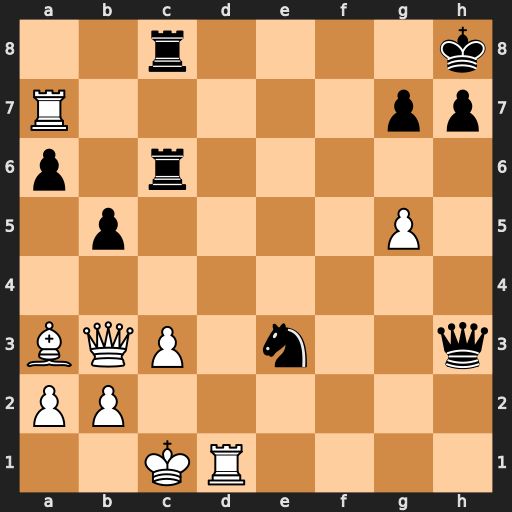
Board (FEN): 2r4k/R5pp/p1r5/1p4P1/8/BQP1n2q/PP6/2KR4
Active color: w
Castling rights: -
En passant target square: -
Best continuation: Qf7